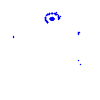
Particle: electron